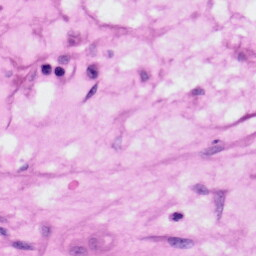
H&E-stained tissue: Skin